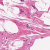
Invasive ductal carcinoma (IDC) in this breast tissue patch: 0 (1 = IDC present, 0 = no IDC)